Question: What needs turning on?
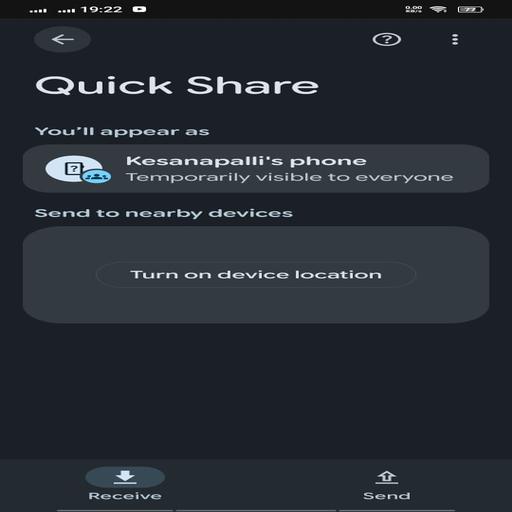
Answer: Device location